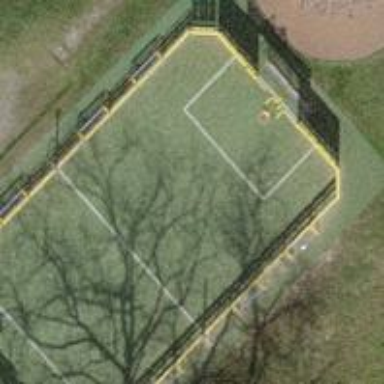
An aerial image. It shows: Tartan basketball court in leisure land pitch.